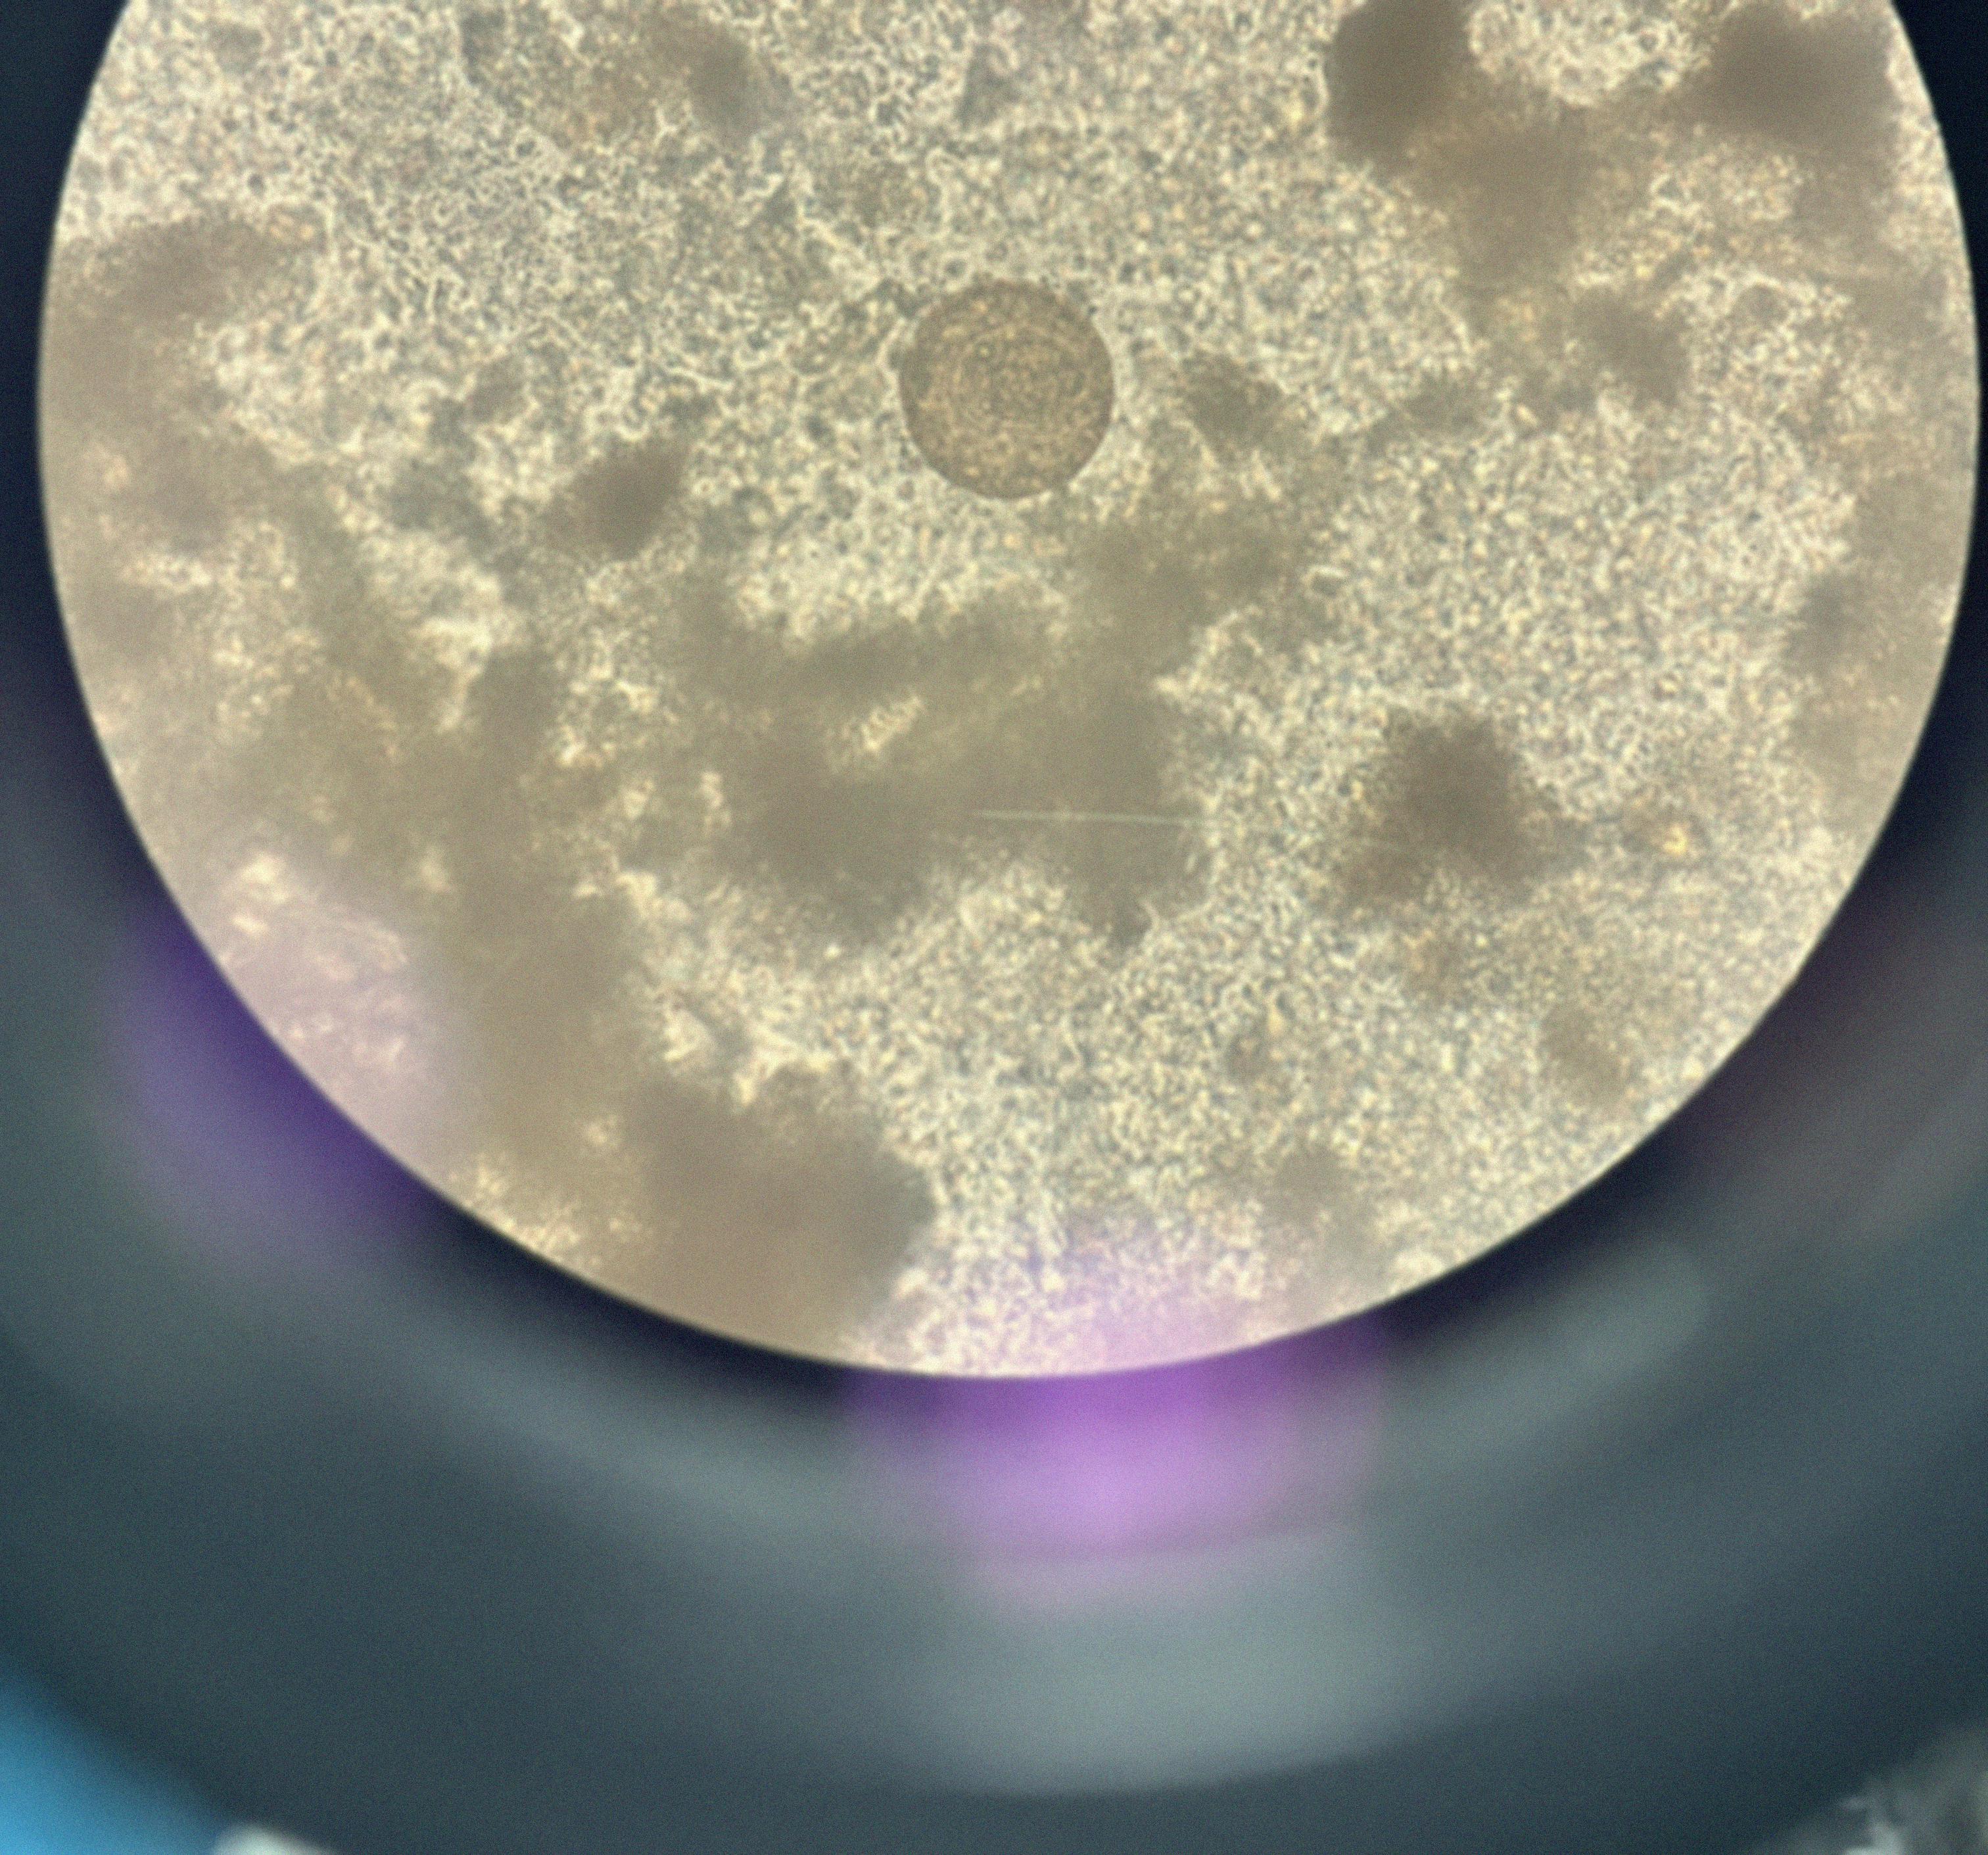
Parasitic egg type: Hymenolepis diminuta